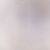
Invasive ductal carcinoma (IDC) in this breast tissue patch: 0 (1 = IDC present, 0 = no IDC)